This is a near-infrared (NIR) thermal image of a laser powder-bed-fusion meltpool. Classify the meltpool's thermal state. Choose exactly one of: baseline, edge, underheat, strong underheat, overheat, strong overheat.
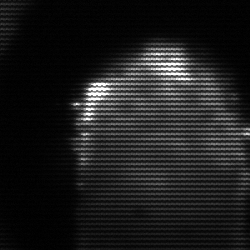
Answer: baseline